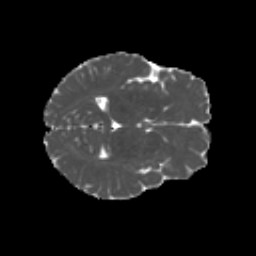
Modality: MD
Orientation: axial
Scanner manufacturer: siemens
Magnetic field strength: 3 T
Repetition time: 4.16 s
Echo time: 0.0806 s